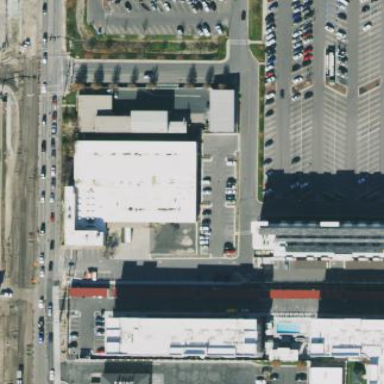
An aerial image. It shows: Commercial building.